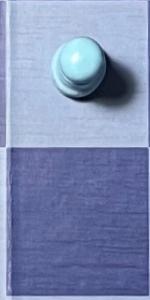
Label: Empty